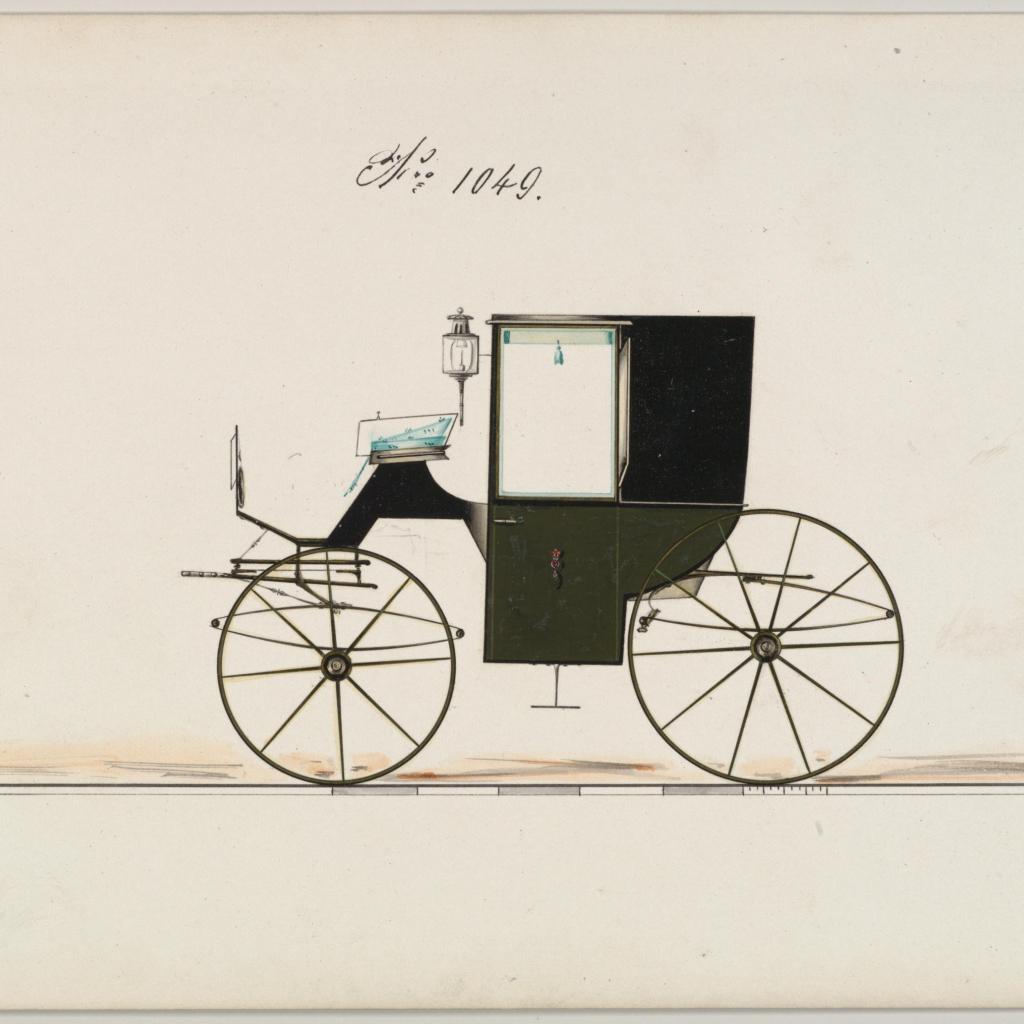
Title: Design for Brougham, no. 1049
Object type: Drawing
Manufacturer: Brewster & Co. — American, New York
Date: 1850–70
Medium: Pen and black ink, watercolor and gouache with gum arabic
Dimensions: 6 x 9 in. (15.2 x 22.9 cm)
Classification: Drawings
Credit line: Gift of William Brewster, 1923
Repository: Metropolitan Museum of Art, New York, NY